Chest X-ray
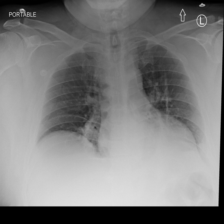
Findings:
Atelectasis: negative
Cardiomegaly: negative
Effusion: positive
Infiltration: positive
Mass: negative
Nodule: negative
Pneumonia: negative
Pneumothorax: negative
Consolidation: negative
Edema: negative
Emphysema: negative
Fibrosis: negative
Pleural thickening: negative
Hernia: negative